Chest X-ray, AP view. Patient: 45 years old, sex M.
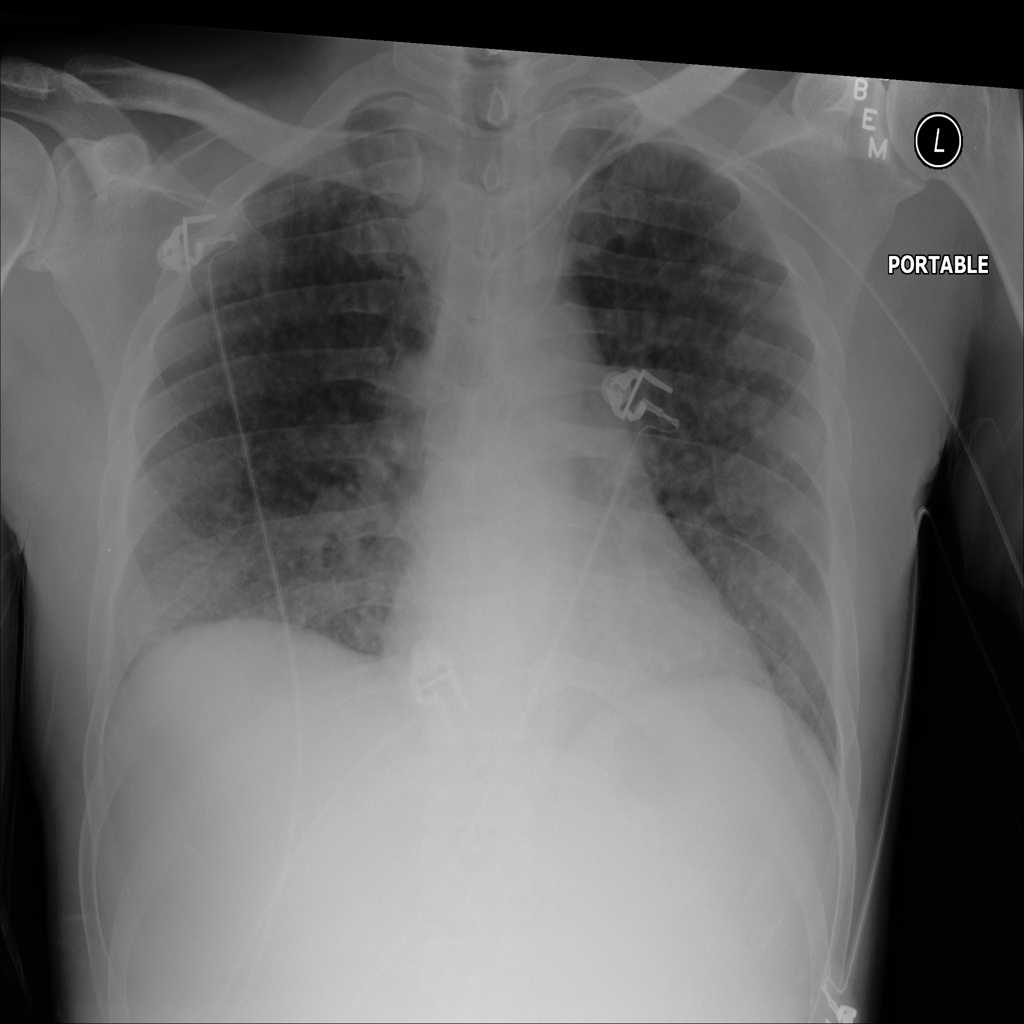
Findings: No Finding